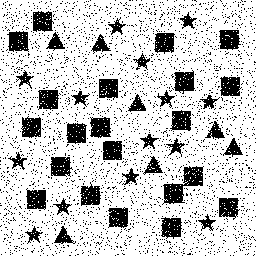
Squares: 21
Triangles: 7
Stars: 14
Total shapes: 42